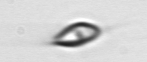
Label: Chrysochromulina